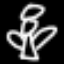
Label: angel